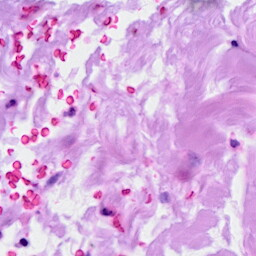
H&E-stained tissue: Breast